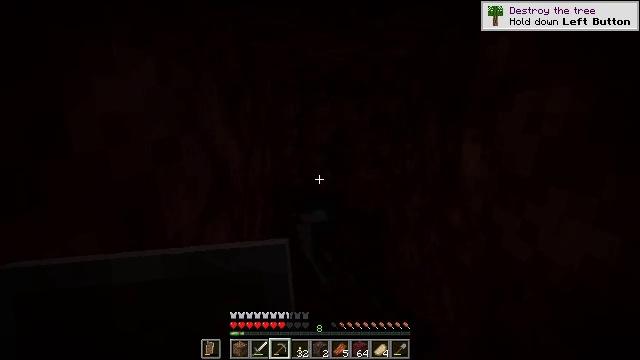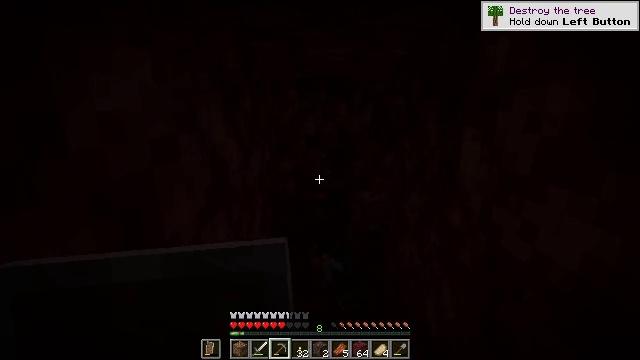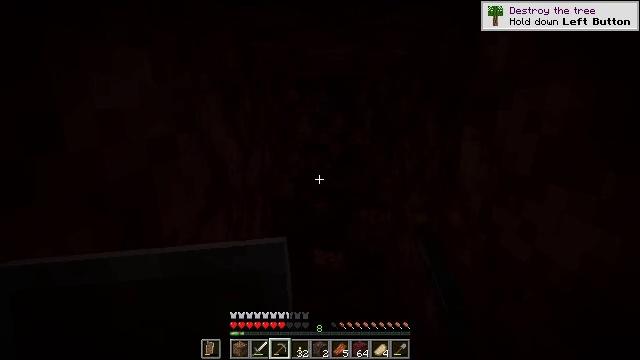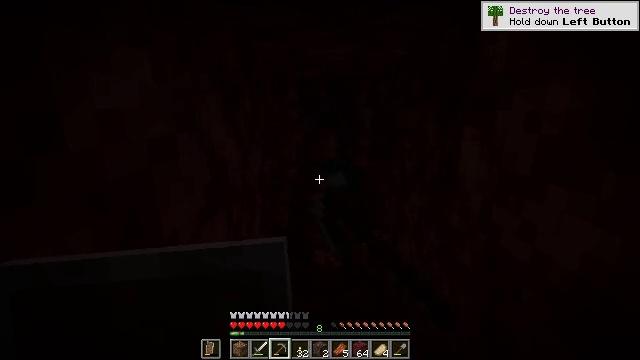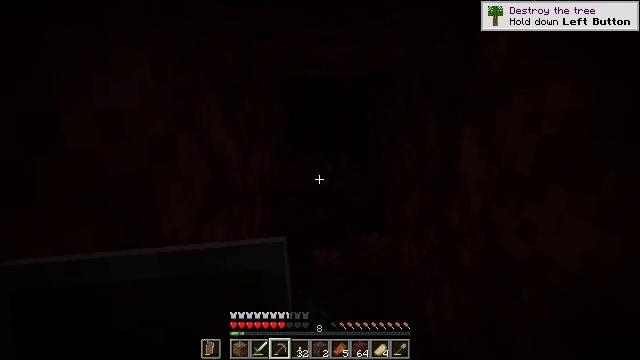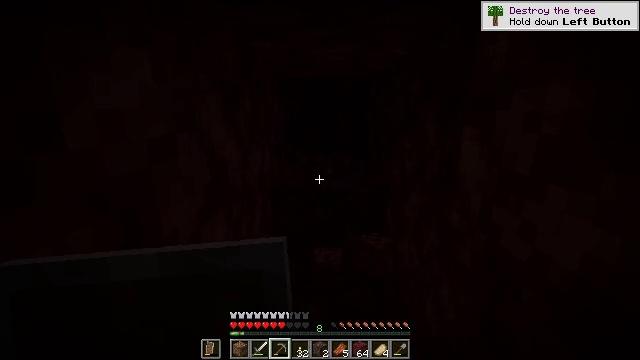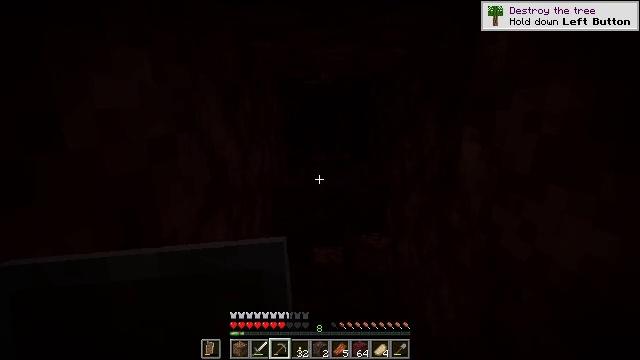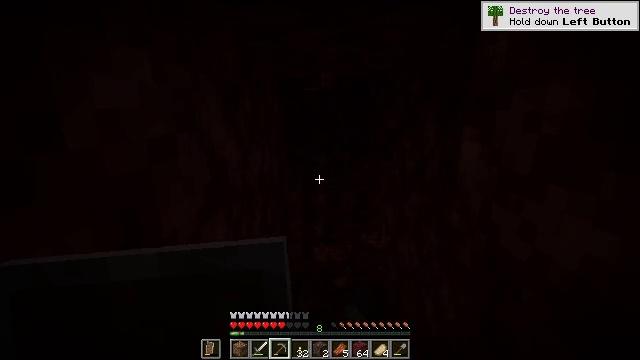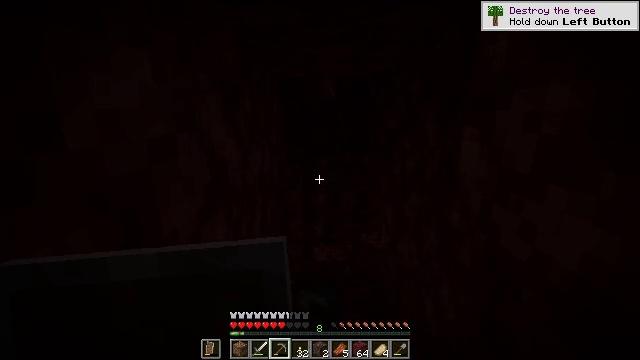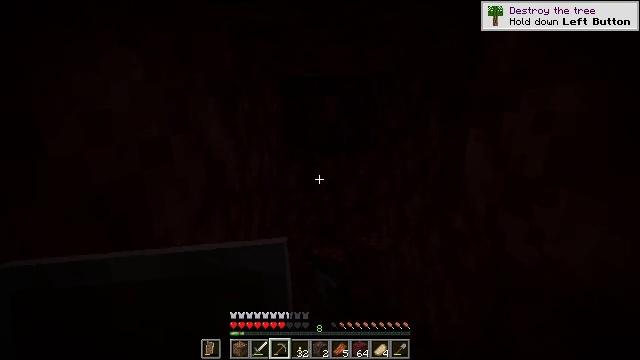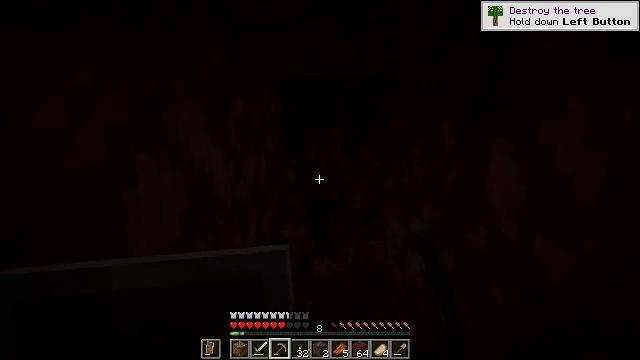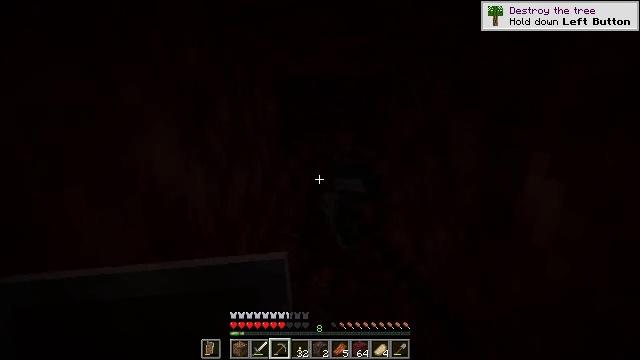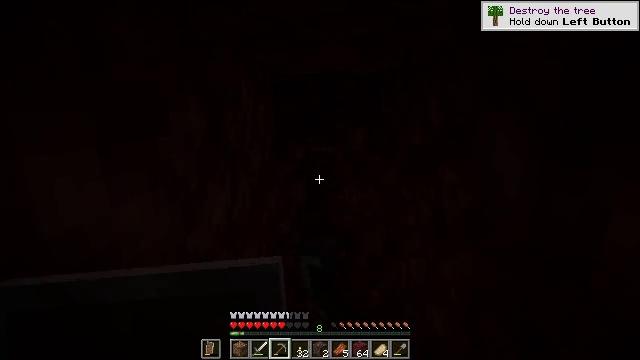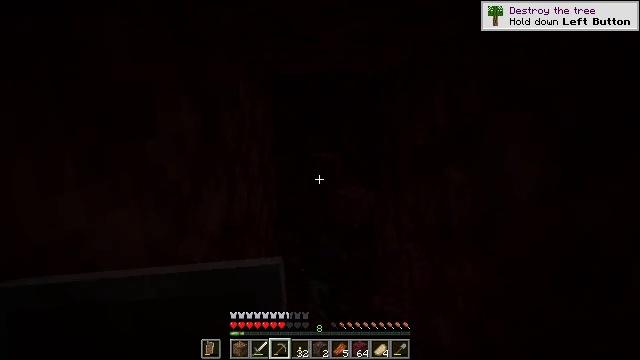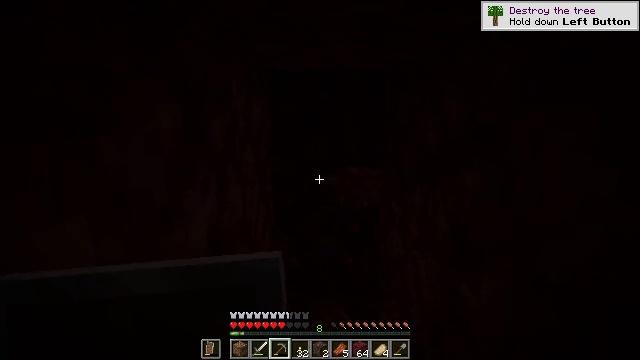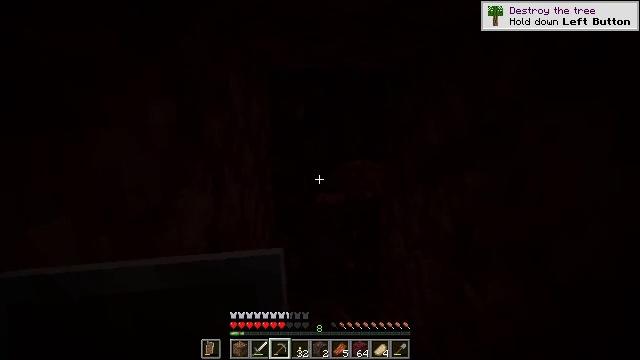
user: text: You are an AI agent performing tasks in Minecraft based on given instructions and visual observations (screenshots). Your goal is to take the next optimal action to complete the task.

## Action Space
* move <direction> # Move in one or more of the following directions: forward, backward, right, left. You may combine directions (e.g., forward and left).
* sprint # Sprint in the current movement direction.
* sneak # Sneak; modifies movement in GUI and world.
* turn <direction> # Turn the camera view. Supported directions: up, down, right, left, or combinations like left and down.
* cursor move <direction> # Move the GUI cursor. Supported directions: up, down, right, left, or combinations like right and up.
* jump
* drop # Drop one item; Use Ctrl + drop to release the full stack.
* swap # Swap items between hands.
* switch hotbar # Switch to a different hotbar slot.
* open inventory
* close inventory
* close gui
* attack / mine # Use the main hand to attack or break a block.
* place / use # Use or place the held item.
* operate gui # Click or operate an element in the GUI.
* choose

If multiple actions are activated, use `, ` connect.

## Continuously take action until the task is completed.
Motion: motion action
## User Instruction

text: Break the netherrack block.
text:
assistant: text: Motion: attack / mine
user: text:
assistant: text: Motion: attack / mine
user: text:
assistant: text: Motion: attack / mine
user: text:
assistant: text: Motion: attack / mine
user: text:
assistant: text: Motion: attack / mine
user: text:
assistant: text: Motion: attack / mine
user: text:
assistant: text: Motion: attack / mine
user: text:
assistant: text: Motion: attack / mine
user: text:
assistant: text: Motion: move forward, attack / mine
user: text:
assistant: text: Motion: move forward, attack / mine
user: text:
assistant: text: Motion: move forward, attack / mine
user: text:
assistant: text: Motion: move forward, attack / mine
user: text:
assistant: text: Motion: attack / mine
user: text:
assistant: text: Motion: attack / mine
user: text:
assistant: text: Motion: attack / mine
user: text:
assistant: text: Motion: attack / mine
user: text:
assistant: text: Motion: attack / mine
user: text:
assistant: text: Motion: attack / mine
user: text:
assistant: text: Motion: attack / mine
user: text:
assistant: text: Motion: attack / mine
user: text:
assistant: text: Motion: attack / mine
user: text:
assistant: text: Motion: attack / mine
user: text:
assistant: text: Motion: attack / mine
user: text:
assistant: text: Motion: attack / mine
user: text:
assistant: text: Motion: attack / mine
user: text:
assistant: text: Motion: attack / mine
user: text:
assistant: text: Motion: attack / mine
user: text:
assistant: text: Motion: attack / mine
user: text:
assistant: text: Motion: move forward, attack / mine
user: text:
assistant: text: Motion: move forward, attack / mine